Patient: sex M, age 65
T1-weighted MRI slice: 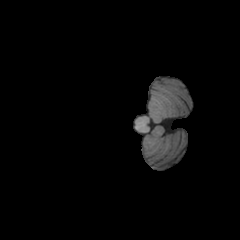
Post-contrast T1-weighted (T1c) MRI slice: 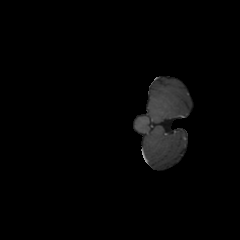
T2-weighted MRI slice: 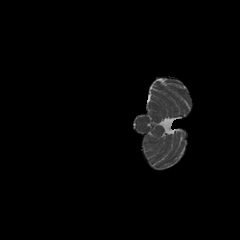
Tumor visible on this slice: no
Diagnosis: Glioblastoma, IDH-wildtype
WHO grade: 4